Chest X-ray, PA view. Patient: 9 years old, sex M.
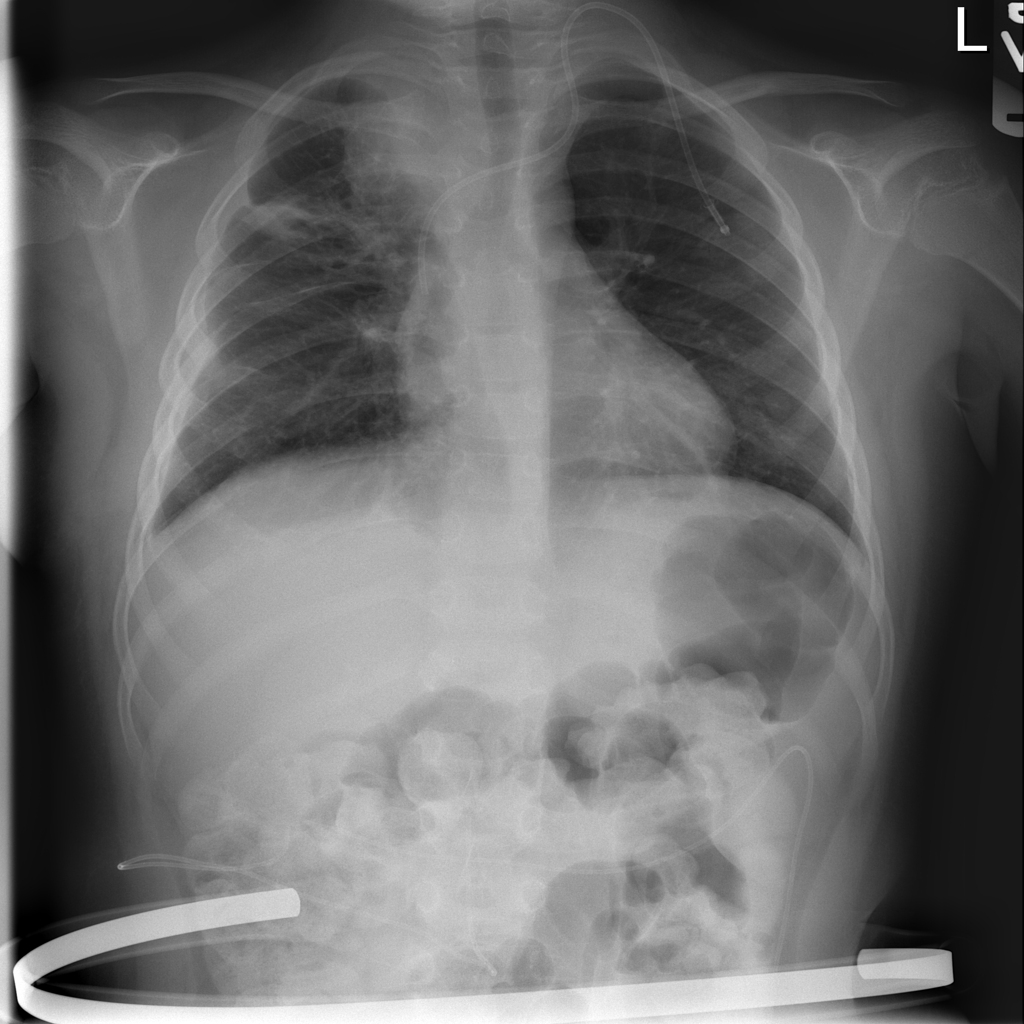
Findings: No Finding